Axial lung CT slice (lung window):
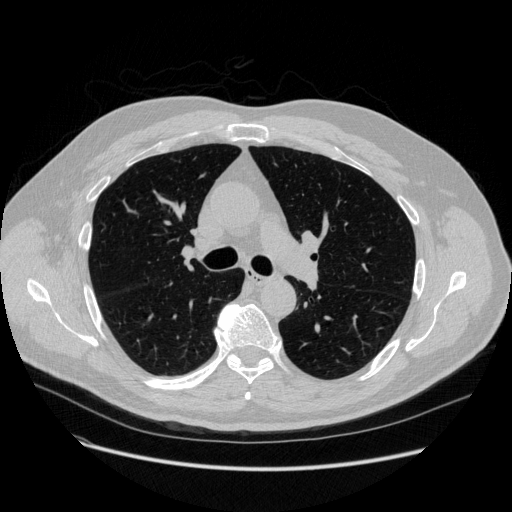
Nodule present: no